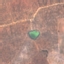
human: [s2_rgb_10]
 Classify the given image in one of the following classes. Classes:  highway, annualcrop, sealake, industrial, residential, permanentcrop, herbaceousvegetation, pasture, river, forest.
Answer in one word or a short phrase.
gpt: PermanentCrop